Aerial crown-view tile of a tropical tree (Barro Colorado Island, Panama), acquired 20250818:
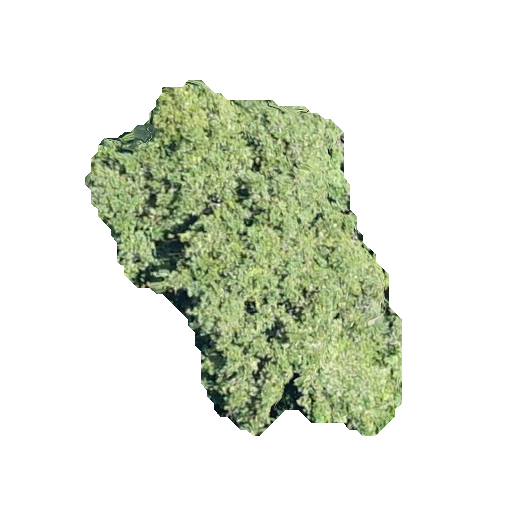
Species: Calophyllum longifolium
GBIF accepted scientific name: Calophyllum longifolium
Crown area: 103.617 m²